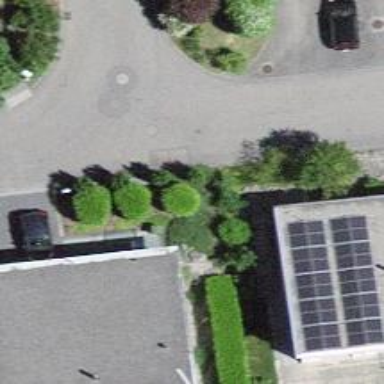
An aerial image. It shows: Shrub in its natural environment.